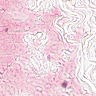
Metastatic tissue present: no